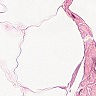
Metastatic tissue present: no